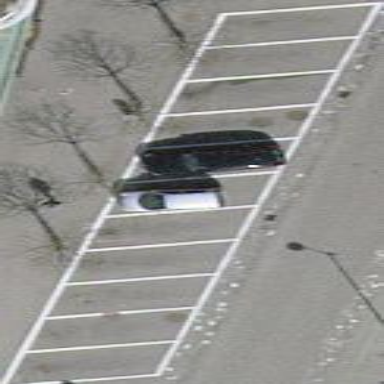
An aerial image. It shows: Street-side parking area.